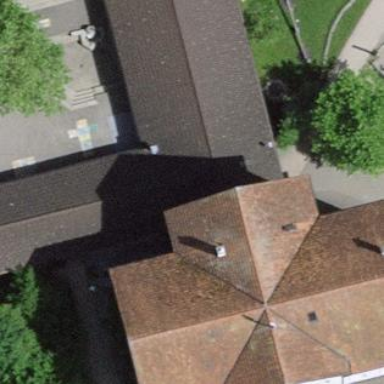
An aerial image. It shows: School building.